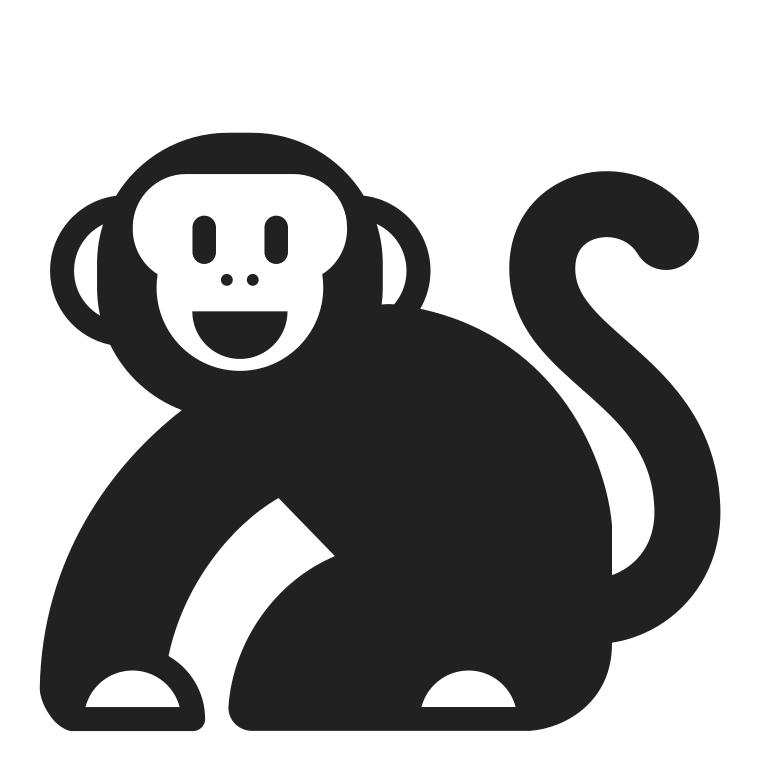
monkey high contrast